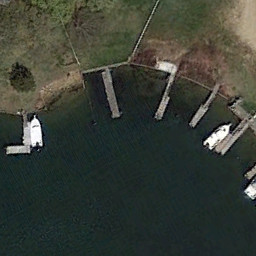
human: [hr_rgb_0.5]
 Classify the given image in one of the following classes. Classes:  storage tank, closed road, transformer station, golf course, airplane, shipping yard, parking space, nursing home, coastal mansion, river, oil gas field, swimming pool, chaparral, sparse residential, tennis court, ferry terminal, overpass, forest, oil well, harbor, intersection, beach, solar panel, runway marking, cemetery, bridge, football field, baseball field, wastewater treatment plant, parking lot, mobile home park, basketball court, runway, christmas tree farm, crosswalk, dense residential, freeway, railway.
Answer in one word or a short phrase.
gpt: ferry terminal